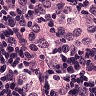
Metastatic tissue present: yes